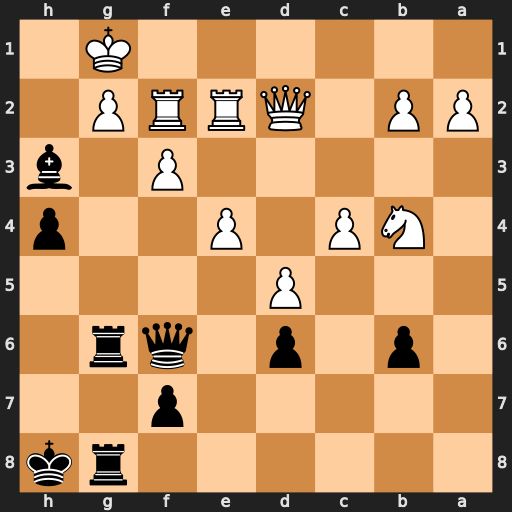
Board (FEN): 6rk/5p2/1p1p1qr1/3P4/1NP1P2p/5P1b/PP1QRRP1/6K1
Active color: b
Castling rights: -
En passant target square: -
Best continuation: Bxg2 Kh2 Bxf3 Qc3 Qxc3